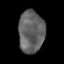
Tissue: prostate
Cell type: T cells
Senescence score: 0.3481
Nuclear area (px): 1072
Mean DAPI intensity: 98.71